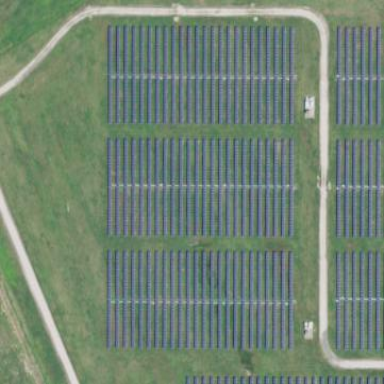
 consisting of solar photovoltaic panels."